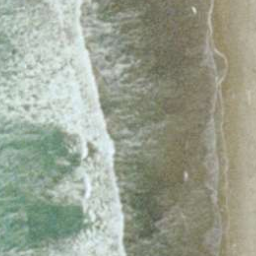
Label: beach